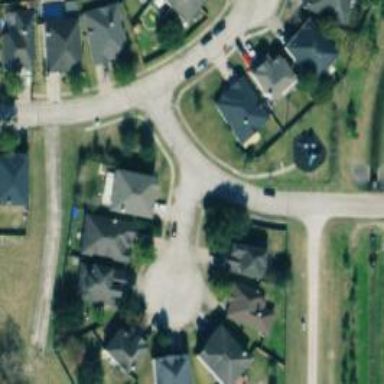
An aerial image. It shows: Residential road.